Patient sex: M
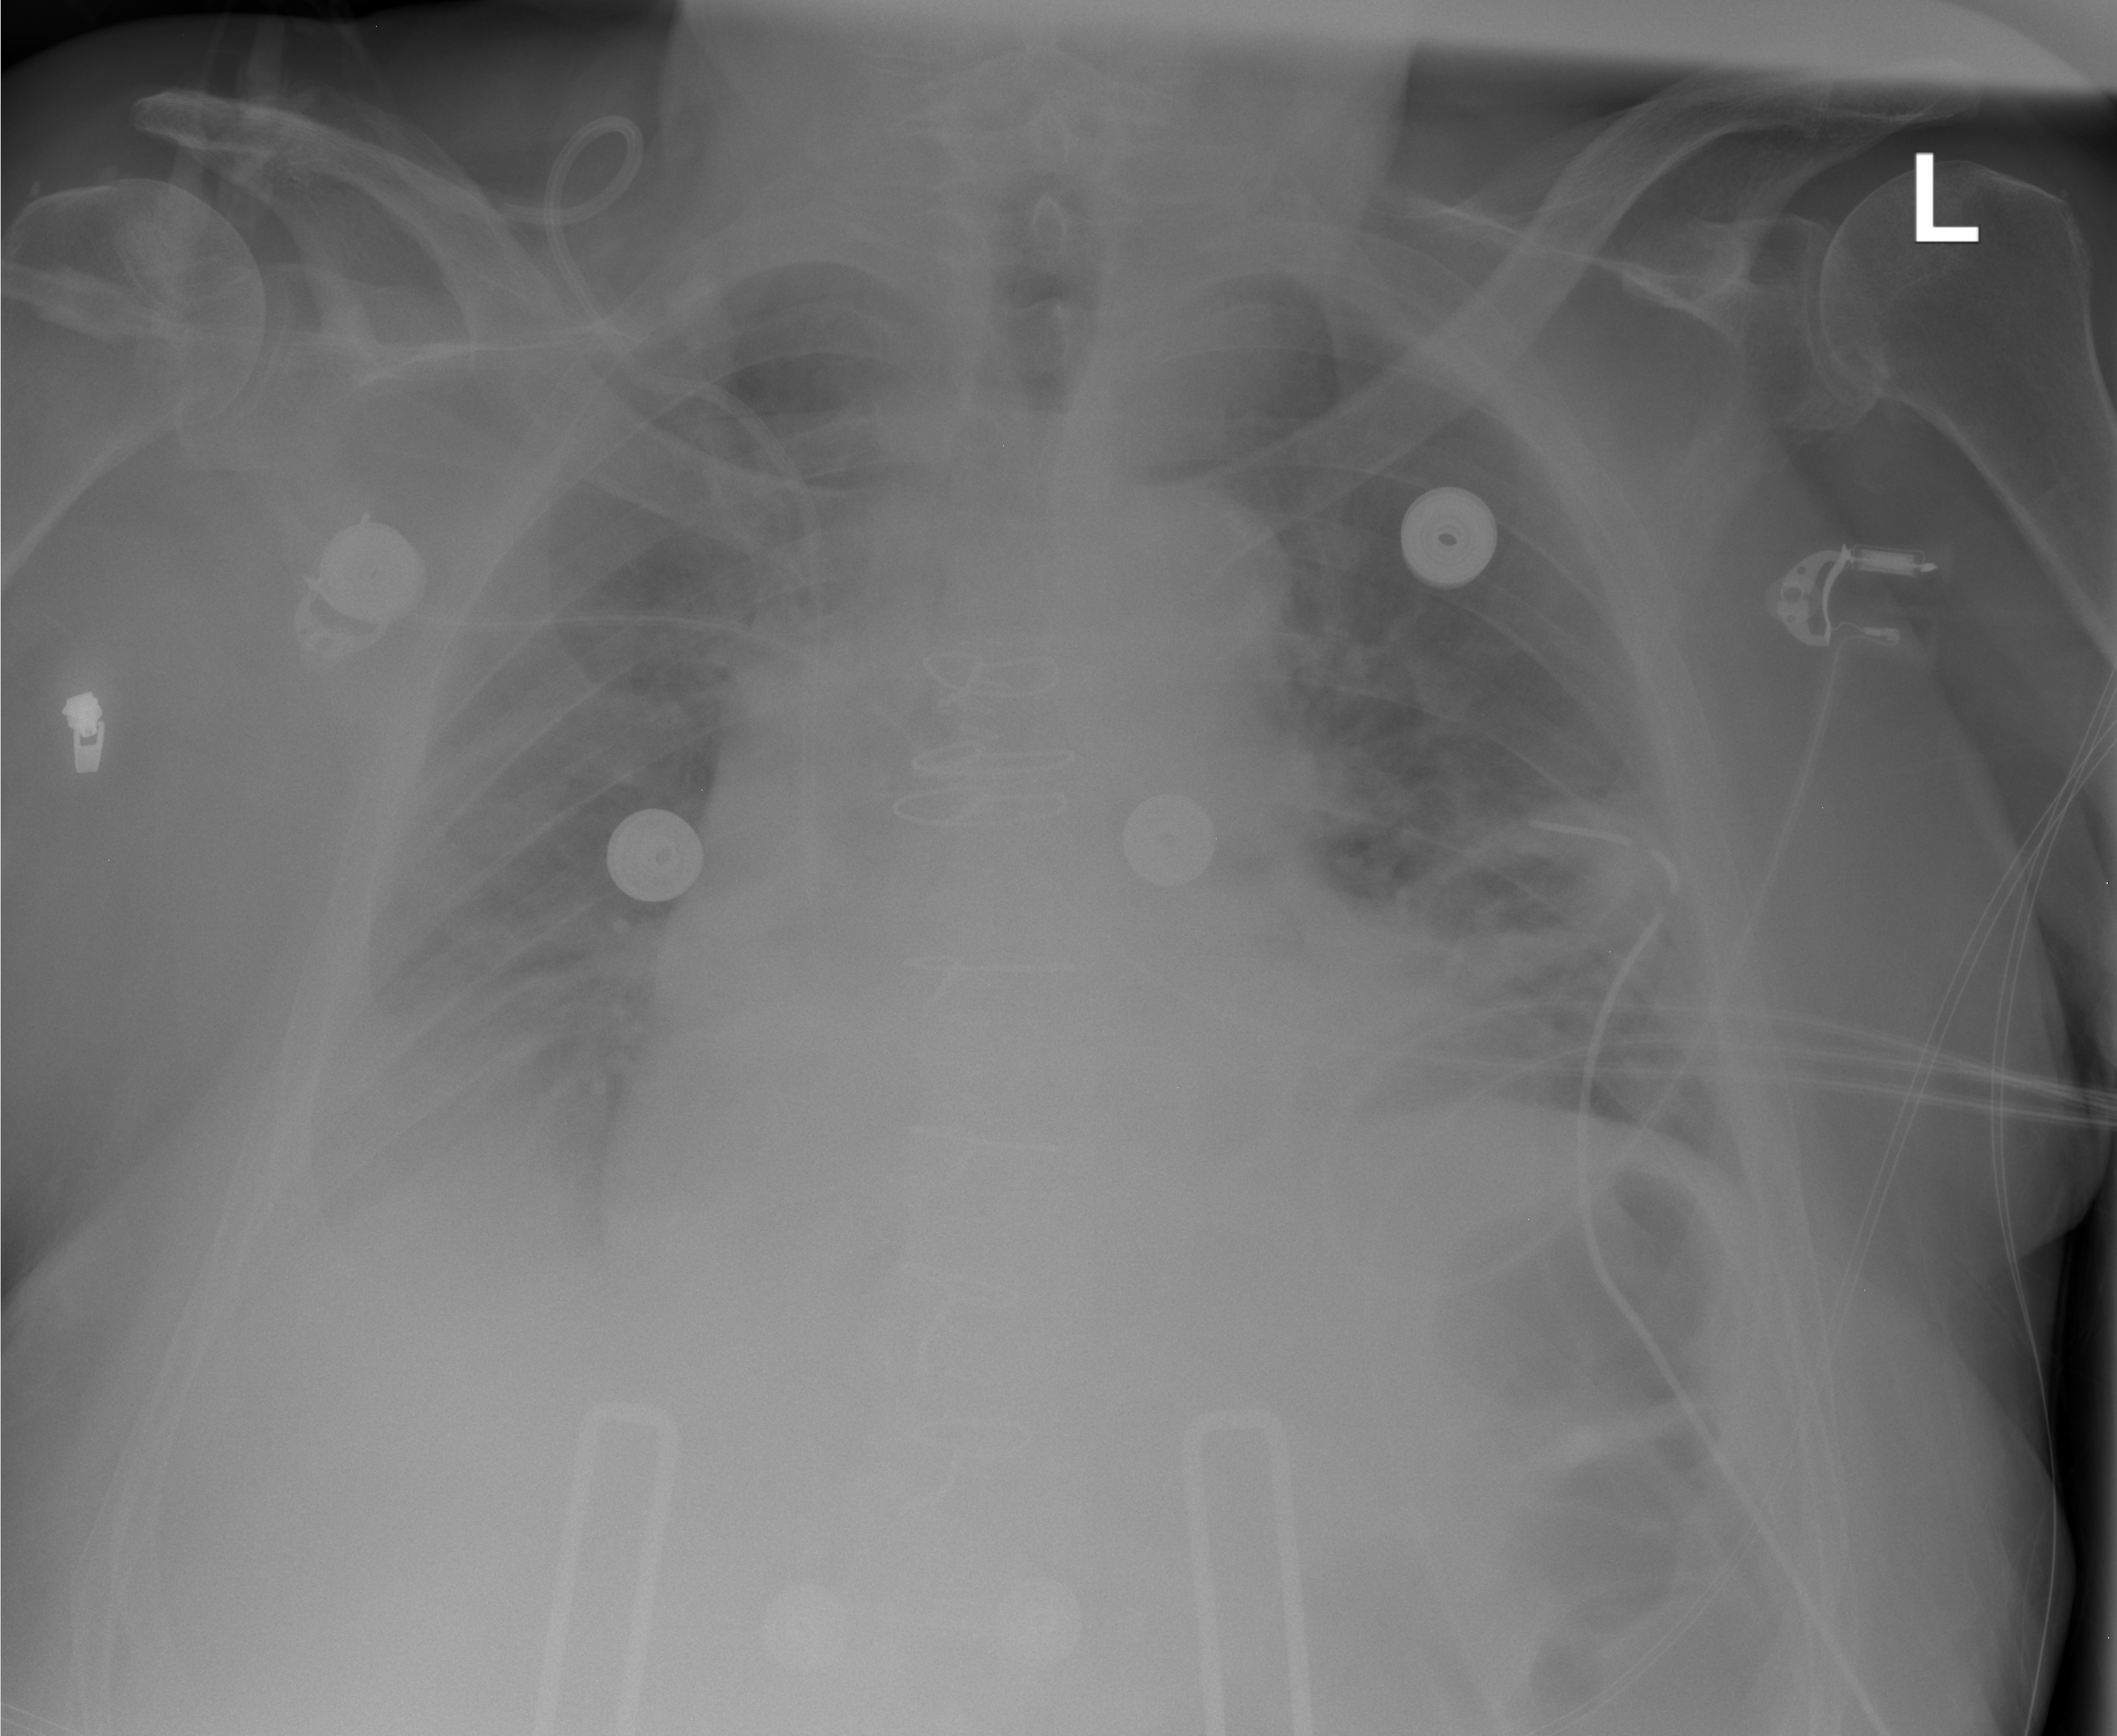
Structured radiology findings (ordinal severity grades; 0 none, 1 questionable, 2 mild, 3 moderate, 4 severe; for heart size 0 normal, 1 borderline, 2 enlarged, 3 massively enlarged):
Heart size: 0
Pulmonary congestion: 1
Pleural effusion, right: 2
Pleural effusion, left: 0
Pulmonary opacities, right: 0
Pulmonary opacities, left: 0
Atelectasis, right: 2
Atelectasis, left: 2